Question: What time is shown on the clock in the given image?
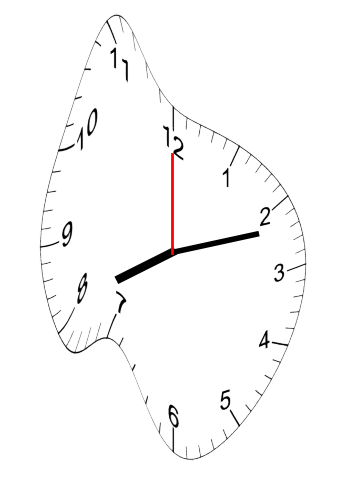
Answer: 08:12:00